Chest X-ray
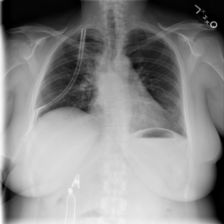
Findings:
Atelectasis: positive
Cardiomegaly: negative
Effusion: positive
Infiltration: negative
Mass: negative
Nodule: negative
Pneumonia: negative
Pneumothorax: negative
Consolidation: negative
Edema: negative
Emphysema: negative
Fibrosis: negative
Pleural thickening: negative
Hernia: negative